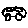
Label: car